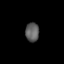
Tissue: lung
Cell type: Others
Senescence score: 0.1798
Nuclear area (px): 252
Mean DAPI intensity: 94.063